Question:
I've got a fragment shader that essentially reads the color alpha and translates it into a dithering effect across the pixels.
However, it's quite processor intensive with all the mods and if statements.
Does anyone have any recommendations on optimizing the code below?
'''
varying vec2 the_uv;
varying vec4 color;
void main()
{
// The pixel color will correspond
// to the uv coords of the texture
// for the given vertice, retrieved
// by the Vertex shader through varying vec2 the_uv
gl_FragColor = vec4(0.0, 0.0, 0.0, 0.0);
vec4 tex = texture2D(_MainTex, the_uv);
tex = tex * color ;
float r = tex.a;
if ( r > 0.1 ) {
if ( ( mod(gl_FragCoord.x, 4.001) + mod(gl_FragCoord.y, 4.0) ) > 6.00 ) {
gl_FragColor = color;
}
}
if ( r > 0.5 ) {
if ( ( mod(gl_FragCoord.x + 2.0, 4.001) + mod(gl_FragCoord.y, 4.0) ) > 6.00 ) {
gl_FragColor = color;
}
}
if ( r > 0.7 ) {
if ( ( mod(gl_FragCoord.x, 4.001) + mod(gl_FragCoord.y + 2.0, 4.0) ) > 6.00 ) {
gl_FragColor = color;
}
}
if ( r > 0.9 ) {
if ( ( mod(gl_FragCoord.x + 1.0, 4.001) + mod(gl_FragCoord.y + 1.0, 4.0) ) > 6.00 ) {
gl_FragColor = color;
}
}
if ( r > 0.3 ) {
if ( ( mod(gl_FragCoord.x + 2.0, 4.001) + mod(gl_FragCoord.y + 2.0, 4.0) ) > 6.00 ) {
gl_FragColor = color;
}
}
}
'''
'''
varying vec2 the_uv;
varying vec4 color;
void main()
{
color = gl_Color;
gl_Position = gl_ModelViewProjectionMatrix * gl_Vertex;
the_uv = gl_MultiTexCoord0.st;
}
#endif
#ifdef FRAGMENT
uniform sampler2D _MainTex;
uniform sampler2D _GridTex;
varying vec2 the_uv;
varying vec4 color;
void main()
{
if (texture2D(_MainTex, the_uv).a * color.a > texture2D(_GridTex, vec2(gl_FragCoord.x, gl_FragCoord.y)*.25).a) gl_FragColor = color;
else gl_FragColor = vec4(0.0, 0.0, 0.0, 0.0);
}
'''
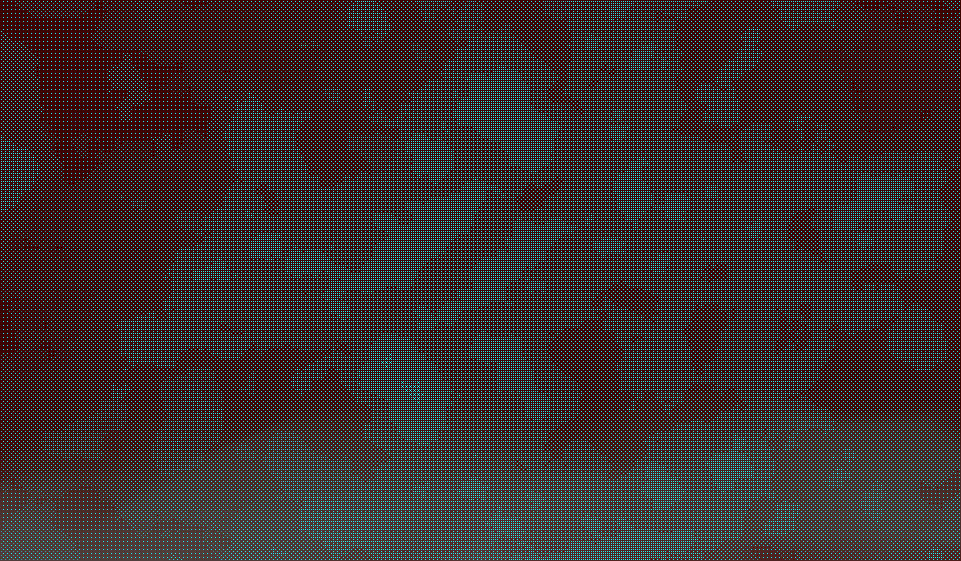
Answer: What you're trying to do is to select whether each pixel should be lit on a 4x4 grid based on the source alpha. The simplest to do that is to do just that.
First initialize a 4x4 texture with the corresponding alphas that are required to have the pixel pass (I picked 1.0 as the alpha for never showing here)
'''
1.0 0.5 1.0 0.1
1.0 1.0 0.9 1.0
1.0 0.3 1.0 0.7
1.0 1.0 1.0 1.0
'''
Setup this texture with repeat to avoid the mod completely, and a nearest filter to avoid linear filtering.
Then, use that a sampling of that texture to decide whether to light the pixel.
'''
vec4 dither = texture2D(_my4x4, gl_FragCoord / 4.); // 4 is the size of the texture
if (r > dither) { gl_FragColor = color; }
'''
This assumes that r is never 1. There are simple ways to work around that, e.g. divide the values in the 4x4 texture by 2, except the 1.0's, and then multiply dither by 2 before the if test, but after the fetch.
Some further potential optimizations:
- -